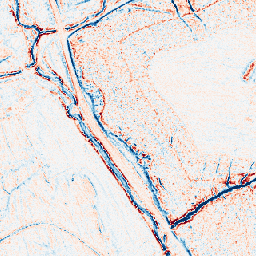
Category: edge_preserving
Decomposition family: anisotropic_diffusion
Decomposition parameters: iterations: 10
kappa: 10
gamma: 0.1
Upsampling method: nearest
Upsampling parameters: scale: 8
Upsampling scale: 8